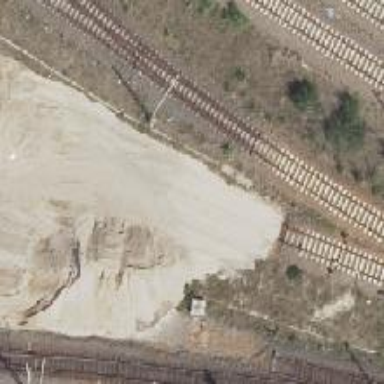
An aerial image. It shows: Railway switch.